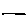
Label: line